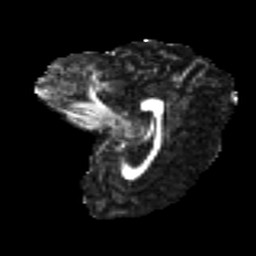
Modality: FA
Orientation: sagittal
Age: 23
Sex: female
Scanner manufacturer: ge
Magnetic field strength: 3 T
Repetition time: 7.8 s
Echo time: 0.0606 s